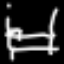
Label: bed